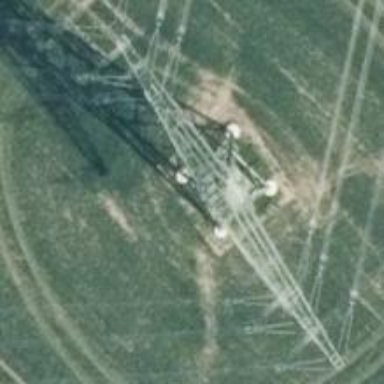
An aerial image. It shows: Towering power structure.